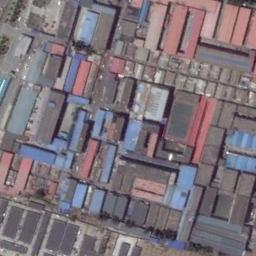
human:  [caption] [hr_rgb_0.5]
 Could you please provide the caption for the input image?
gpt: Many houses of different shapes are in the industrial area .

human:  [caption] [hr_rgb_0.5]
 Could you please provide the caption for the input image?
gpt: The industrial area has lots of strip workshops of different colors .

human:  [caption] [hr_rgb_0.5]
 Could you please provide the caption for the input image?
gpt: There are many paths around the industrial area .

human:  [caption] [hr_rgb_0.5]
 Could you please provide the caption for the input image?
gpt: Neatly planned factory buildings and roads in an industrial area .

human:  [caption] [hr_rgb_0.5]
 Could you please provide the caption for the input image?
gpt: There are many red buildings and blue buildings on the industrial area .